Interaction volume radius: 10 \u00c5
Interaction volume height: 15 \u00c5
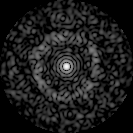
Disorder parameter: 0.831